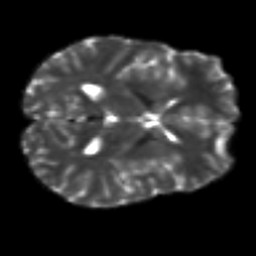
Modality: T2w
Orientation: axial
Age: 26
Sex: female
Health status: ill
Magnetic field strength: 3 T
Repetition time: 8.4 s
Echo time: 0.0926 s